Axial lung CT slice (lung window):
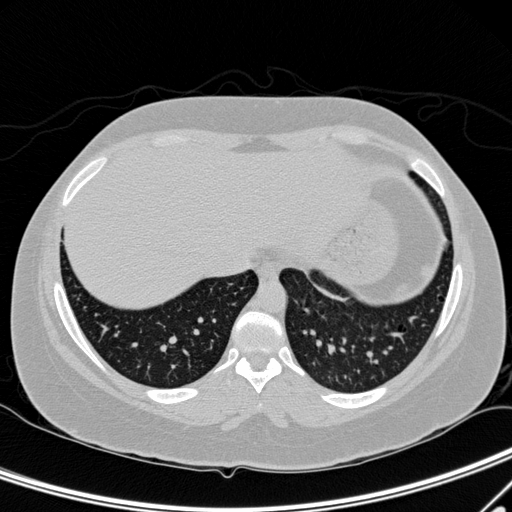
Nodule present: no